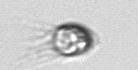
Label: Balanion